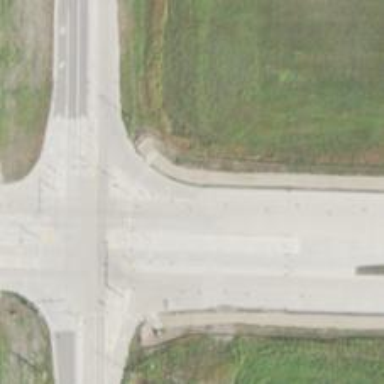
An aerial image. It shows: Tertiary link road.